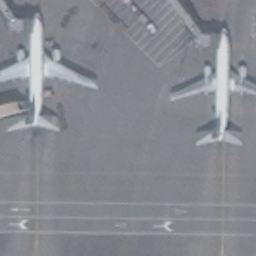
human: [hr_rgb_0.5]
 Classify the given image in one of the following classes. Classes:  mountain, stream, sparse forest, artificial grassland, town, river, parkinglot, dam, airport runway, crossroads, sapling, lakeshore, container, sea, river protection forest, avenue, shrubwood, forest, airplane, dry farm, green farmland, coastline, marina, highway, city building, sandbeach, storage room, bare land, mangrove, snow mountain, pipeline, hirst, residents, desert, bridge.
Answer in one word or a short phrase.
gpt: airplane